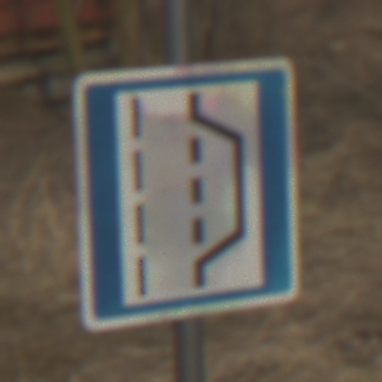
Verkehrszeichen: NothalteUndPannenbucht
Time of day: MorningAfternoon
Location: Outdoor (Nature)
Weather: PartlyCloudy
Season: Winter
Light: Natural